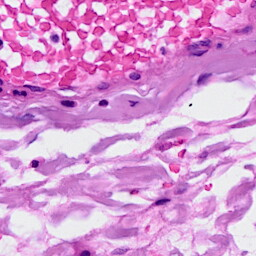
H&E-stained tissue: Breast